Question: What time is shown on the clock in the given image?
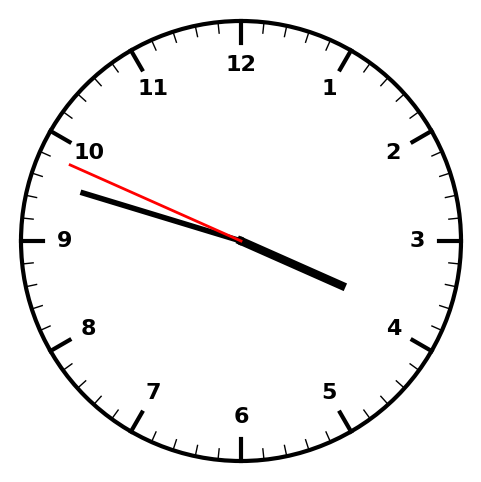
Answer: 03:47:49